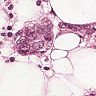
Metastatic tissue present: yes